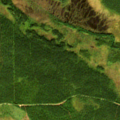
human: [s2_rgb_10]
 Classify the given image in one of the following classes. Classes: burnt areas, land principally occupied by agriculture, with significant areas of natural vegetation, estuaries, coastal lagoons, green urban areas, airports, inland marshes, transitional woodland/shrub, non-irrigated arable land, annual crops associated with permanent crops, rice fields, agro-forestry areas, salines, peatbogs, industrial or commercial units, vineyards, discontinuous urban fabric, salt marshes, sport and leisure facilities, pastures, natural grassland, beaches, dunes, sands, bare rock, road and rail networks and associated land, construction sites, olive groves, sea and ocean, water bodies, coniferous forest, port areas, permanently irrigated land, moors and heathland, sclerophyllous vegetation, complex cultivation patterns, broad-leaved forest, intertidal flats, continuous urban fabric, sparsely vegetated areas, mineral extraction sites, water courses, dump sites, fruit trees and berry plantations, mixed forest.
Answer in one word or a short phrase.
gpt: coniferous forest, peatbogs